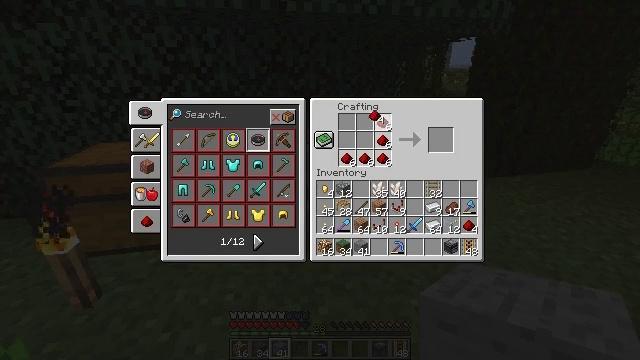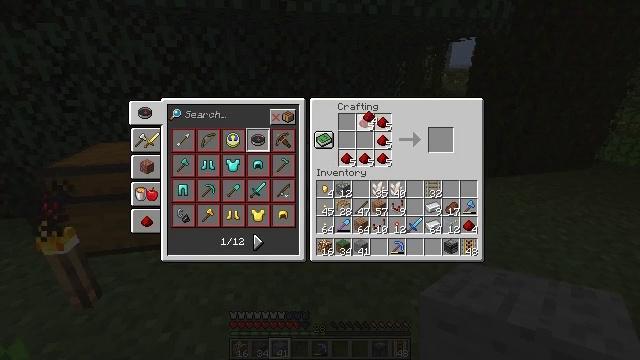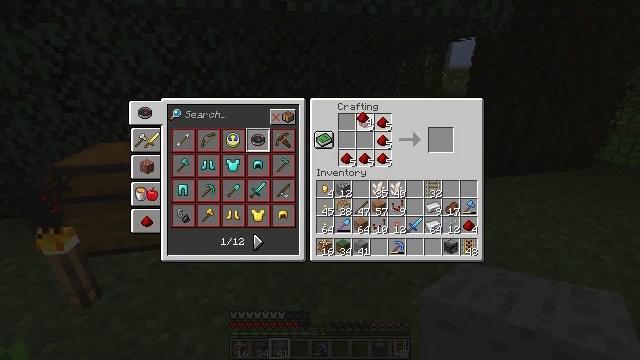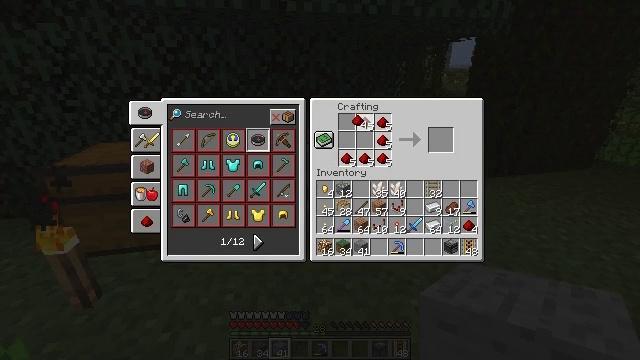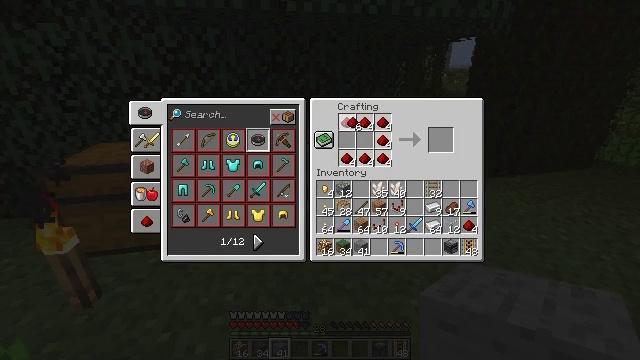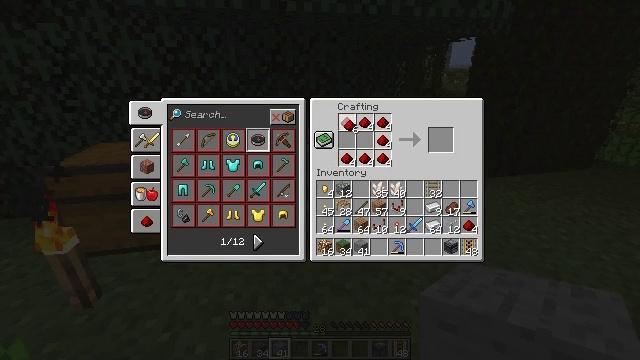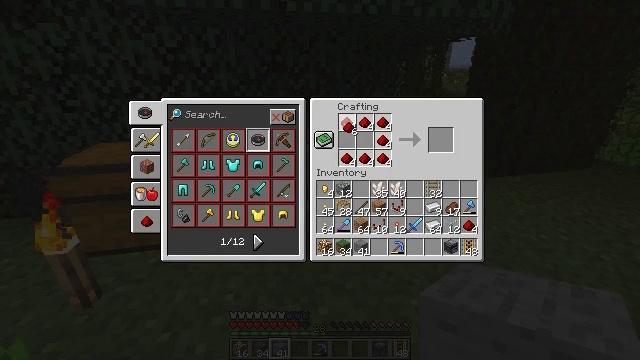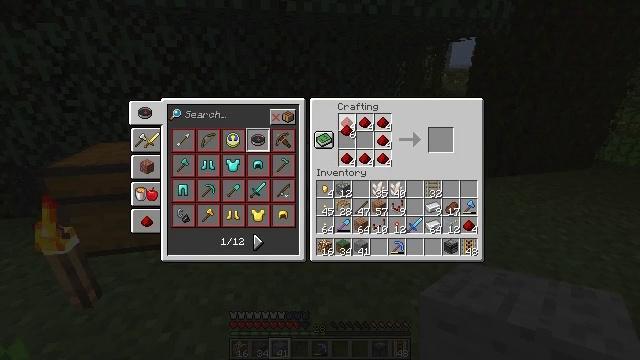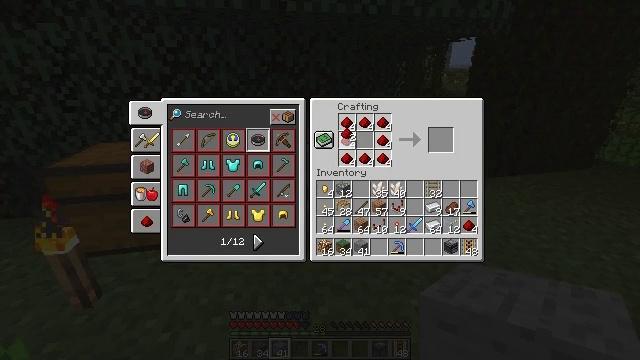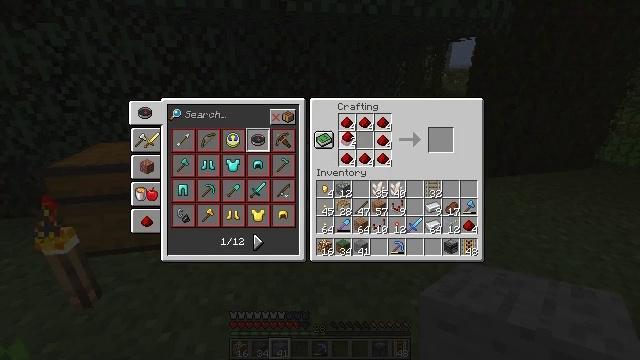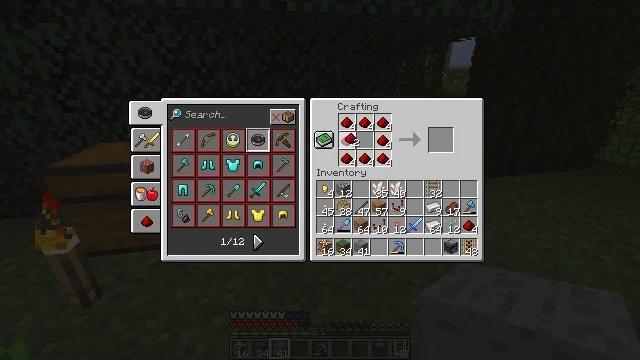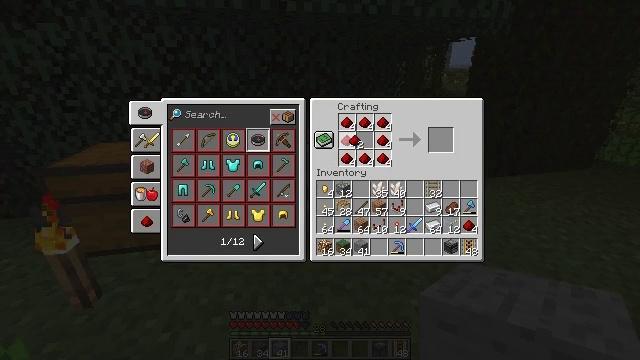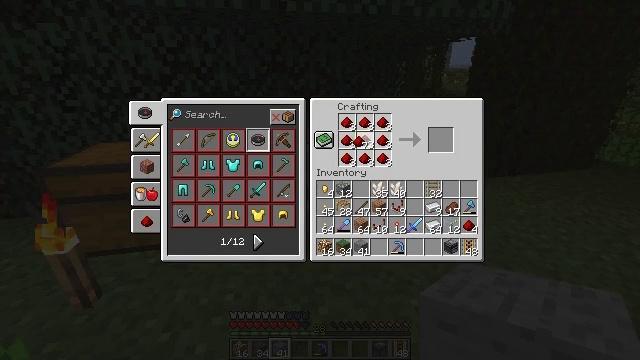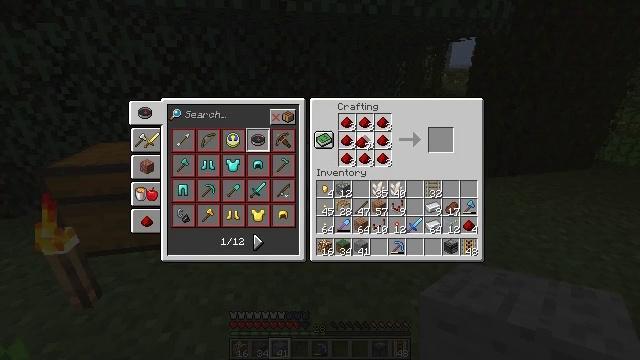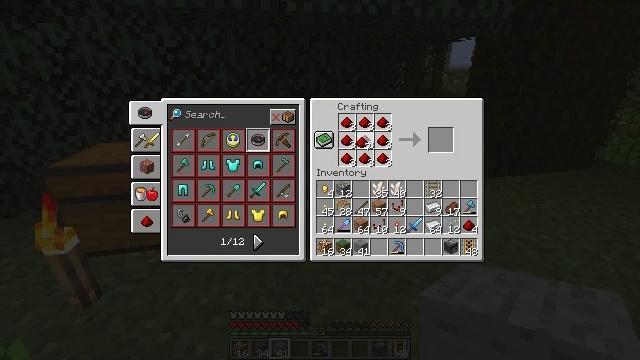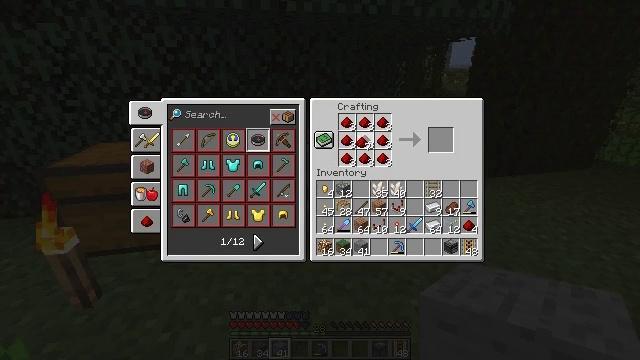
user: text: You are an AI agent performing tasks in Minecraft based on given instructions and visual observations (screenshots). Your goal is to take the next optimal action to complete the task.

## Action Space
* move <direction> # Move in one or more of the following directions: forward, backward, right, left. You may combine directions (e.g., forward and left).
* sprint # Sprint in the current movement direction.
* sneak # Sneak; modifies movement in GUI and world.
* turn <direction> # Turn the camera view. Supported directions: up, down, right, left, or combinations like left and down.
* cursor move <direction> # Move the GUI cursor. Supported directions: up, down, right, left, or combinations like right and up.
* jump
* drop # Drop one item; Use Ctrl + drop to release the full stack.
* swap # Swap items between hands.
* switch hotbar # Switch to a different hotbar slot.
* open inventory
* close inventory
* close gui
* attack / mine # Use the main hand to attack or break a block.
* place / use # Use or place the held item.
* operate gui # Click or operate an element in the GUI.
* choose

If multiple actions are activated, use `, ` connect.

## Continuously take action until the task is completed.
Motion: motion action
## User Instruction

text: Place redstone dust in the crafting table to make a redstone block.
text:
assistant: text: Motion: sneak, operate gui
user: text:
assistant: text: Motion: sneak, operate gui
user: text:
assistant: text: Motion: sneak, operate gui
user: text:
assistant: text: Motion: sneak, operate gui
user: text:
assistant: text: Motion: sneak, operate gui
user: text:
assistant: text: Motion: sneak, operate gui
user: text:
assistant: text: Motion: sneak, operate gui
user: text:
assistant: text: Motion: sneak, operate gui
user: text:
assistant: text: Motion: sneak, operate gui
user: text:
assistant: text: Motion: sneak, operate gui
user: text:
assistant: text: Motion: sneak, operate gui
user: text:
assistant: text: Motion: sneak, operate gui
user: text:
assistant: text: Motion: sneak, operate gui
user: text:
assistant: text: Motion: sneak, operate gui
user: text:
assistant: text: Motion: sneak, operate gui
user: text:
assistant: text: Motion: sneak, operate gui
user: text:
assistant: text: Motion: sneak, operate gui
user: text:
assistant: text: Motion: sneak, operate gui
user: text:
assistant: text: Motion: sneak, operate gui
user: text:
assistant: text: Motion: no_op
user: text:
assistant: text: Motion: no_op
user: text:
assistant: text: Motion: cursor move right and down
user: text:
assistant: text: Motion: cursor move right and down
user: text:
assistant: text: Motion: no_op
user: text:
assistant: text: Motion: cursor move down
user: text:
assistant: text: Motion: no_op
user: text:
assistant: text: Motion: no_op
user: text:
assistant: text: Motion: no_op
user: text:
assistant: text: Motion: no_op
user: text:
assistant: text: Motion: no_op